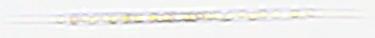
Label: Rhizosolenia